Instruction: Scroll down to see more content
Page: checkout_seats
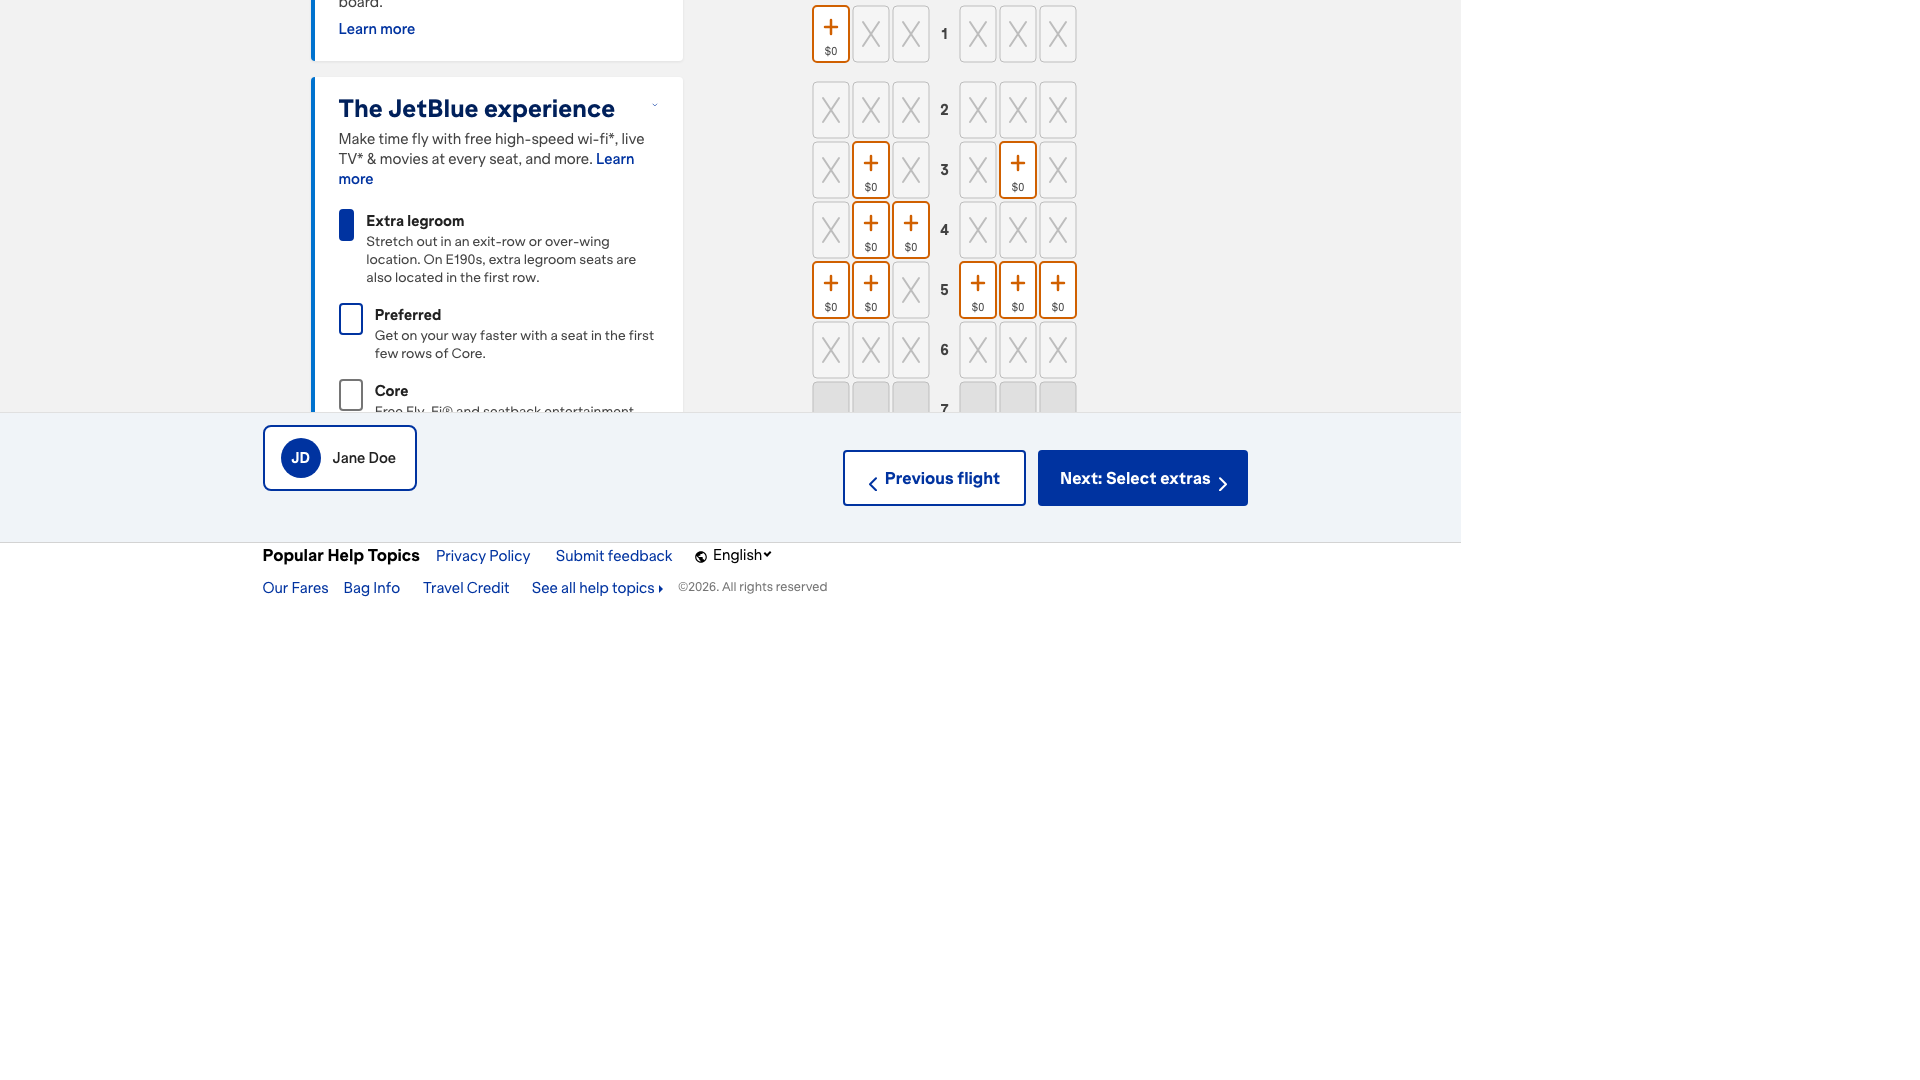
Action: scroll